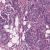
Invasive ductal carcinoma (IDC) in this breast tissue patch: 1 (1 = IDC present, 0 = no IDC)